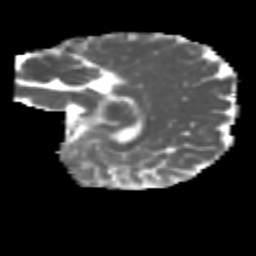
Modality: MD
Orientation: sagittal
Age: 8
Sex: female
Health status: healthy